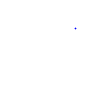
Particle: kaon